Field crop: tomato
Growth stage: 1
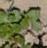
Species: portulaca